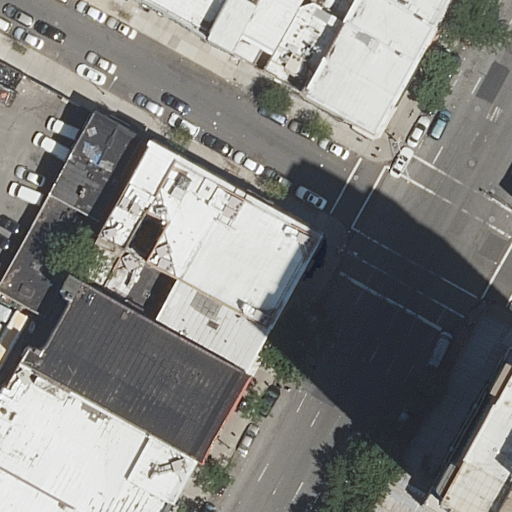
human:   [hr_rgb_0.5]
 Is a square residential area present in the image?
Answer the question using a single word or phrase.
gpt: no

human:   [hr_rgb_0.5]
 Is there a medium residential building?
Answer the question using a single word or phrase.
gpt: yes

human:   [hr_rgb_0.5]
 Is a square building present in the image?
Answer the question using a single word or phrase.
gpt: no

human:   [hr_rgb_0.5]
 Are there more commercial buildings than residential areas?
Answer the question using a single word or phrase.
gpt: no

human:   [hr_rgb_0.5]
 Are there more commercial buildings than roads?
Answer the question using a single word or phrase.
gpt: no

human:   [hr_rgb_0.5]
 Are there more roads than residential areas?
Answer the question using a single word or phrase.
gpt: yes

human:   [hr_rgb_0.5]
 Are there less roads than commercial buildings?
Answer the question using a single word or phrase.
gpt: no

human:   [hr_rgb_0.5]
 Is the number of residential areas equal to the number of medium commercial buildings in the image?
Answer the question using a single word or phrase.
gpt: no

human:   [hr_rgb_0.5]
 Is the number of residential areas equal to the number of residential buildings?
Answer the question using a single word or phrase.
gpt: no

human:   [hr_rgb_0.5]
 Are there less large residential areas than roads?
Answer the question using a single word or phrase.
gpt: yes

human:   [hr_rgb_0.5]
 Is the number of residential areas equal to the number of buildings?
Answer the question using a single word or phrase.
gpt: no

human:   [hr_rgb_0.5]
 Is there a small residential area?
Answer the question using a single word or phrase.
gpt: no

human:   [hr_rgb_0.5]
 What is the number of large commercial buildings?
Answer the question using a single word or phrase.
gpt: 0

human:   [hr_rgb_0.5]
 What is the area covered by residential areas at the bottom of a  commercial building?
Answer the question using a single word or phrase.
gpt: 0m2

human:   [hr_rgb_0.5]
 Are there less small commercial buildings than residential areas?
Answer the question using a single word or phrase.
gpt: yes

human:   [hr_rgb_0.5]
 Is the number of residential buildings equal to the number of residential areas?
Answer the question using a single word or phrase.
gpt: no

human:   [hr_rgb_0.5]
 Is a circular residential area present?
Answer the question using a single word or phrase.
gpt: no

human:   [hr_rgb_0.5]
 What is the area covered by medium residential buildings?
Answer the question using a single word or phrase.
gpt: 2148m2

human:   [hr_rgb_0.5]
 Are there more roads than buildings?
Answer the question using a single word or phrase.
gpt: no

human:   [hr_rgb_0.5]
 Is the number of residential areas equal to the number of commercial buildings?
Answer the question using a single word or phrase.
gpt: no

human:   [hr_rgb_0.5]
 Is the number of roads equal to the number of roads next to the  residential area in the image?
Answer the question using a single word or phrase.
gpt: yes

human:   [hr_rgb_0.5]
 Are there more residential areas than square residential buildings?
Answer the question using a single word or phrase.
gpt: yes

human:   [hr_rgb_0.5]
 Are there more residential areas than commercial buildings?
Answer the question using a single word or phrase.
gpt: yes

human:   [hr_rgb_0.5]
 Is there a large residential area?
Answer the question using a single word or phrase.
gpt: yes

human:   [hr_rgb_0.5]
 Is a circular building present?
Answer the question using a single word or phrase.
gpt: no

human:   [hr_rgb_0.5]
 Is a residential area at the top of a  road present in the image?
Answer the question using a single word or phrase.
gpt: no

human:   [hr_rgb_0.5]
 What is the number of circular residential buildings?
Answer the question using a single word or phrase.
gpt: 0

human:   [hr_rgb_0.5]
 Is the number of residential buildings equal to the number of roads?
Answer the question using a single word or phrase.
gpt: no

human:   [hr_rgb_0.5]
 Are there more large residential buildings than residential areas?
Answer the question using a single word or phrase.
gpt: yes

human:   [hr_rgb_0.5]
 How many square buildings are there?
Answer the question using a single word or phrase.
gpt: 0

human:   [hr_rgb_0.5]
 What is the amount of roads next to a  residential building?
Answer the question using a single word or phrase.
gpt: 2

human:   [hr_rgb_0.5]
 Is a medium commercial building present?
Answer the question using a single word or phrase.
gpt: no

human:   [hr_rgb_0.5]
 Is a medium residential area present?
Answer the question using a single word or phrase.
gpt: no

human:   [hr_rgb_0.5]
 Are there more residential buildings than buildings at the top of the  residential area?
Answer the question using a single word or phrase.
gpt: yes

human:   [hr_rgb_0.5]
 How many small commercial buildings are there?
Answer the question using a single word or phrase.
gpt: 0

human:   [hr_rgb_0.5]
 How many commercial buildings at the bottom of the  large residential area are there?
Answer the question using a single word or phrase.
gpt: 0